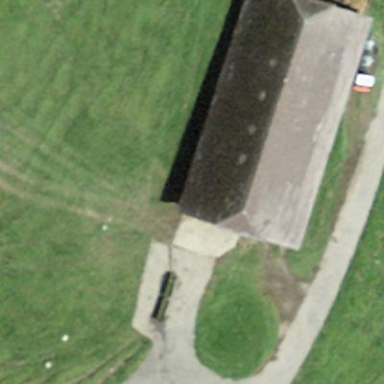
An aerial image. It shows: Farm auxiliary building.